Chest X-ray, PA view. Patient: 18 years old, sex M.
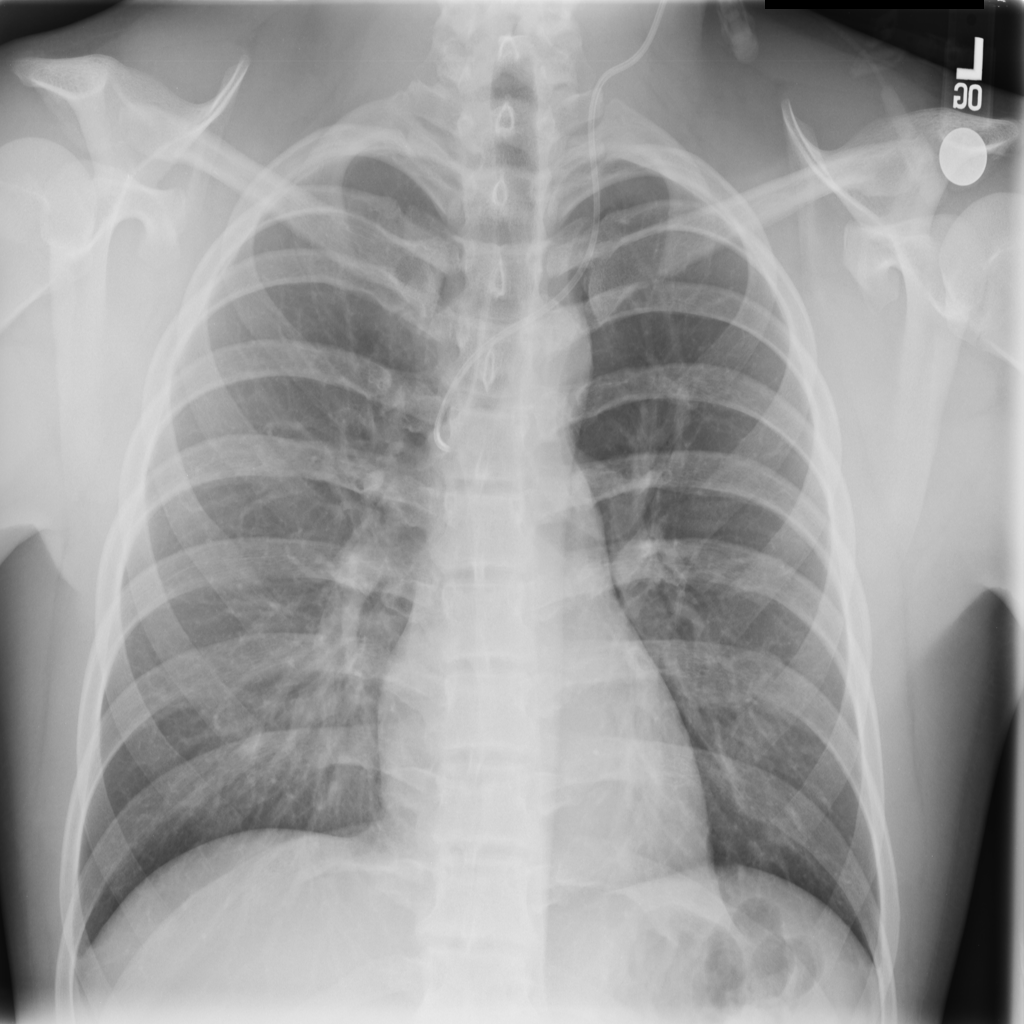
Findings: No Finding